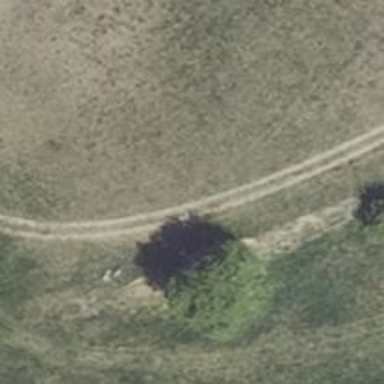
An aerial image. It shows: Dirt track road with grade 5 track type.